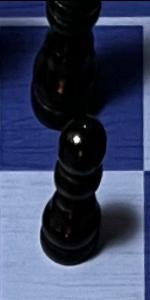
Label: Pawn_Black